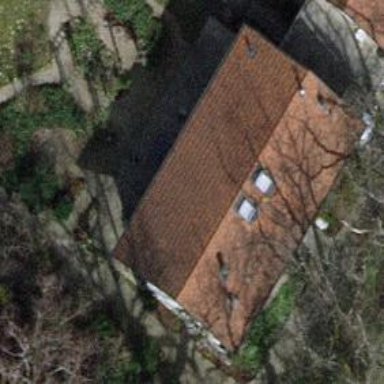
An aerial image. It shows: View of roof of building.